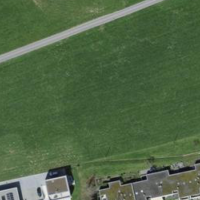
EUNIS habitat code: 25
Species observed at this site:
Melittis melissophyllum